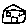
Label: house